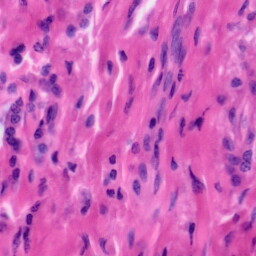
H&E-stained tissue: Tonsil